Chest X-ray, AP view. Patient: 45 years old, sex M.
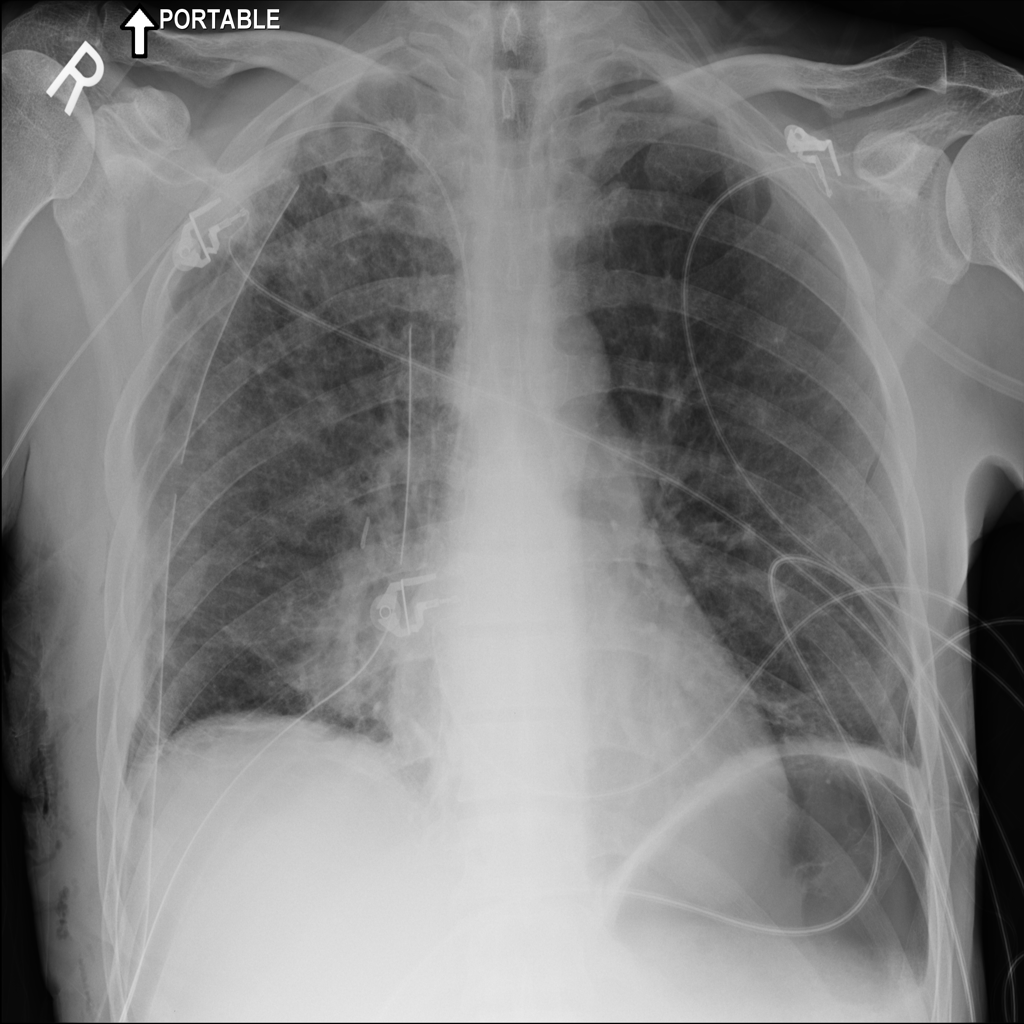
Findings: Atelectasis, Effusion